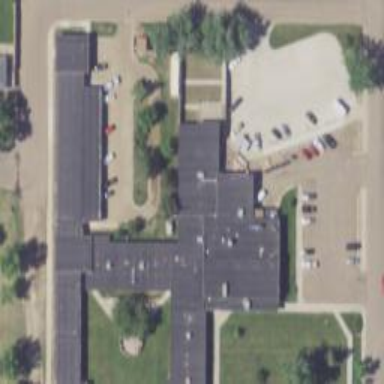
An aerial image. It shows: Nursing home.